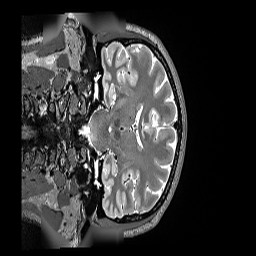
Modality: T2w
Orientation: coronal
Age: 40
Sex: male